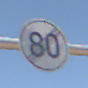
Verkehrszeichen: EndeGeschwindigkeit80
Umgebung: Outdoor, Nature
Tageszeit: Midday
Wetter: Clear
Licht: Natural
Jahreszeit: NotSpecified
Kontrast: HighContrast